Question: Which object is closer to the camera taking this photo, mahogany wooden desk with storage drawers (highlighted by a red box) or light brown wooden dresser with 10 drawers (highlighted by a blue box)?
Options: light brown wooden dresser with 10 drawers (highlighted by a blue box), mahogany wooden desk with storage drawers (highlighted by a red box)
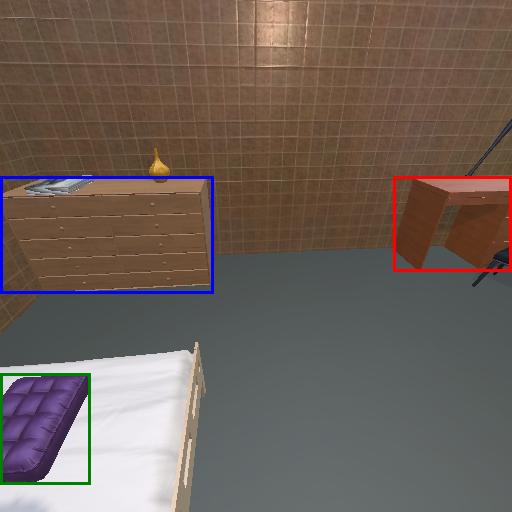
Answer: light brown wooden dresser with 10 drawers (highlighted by a blue box)